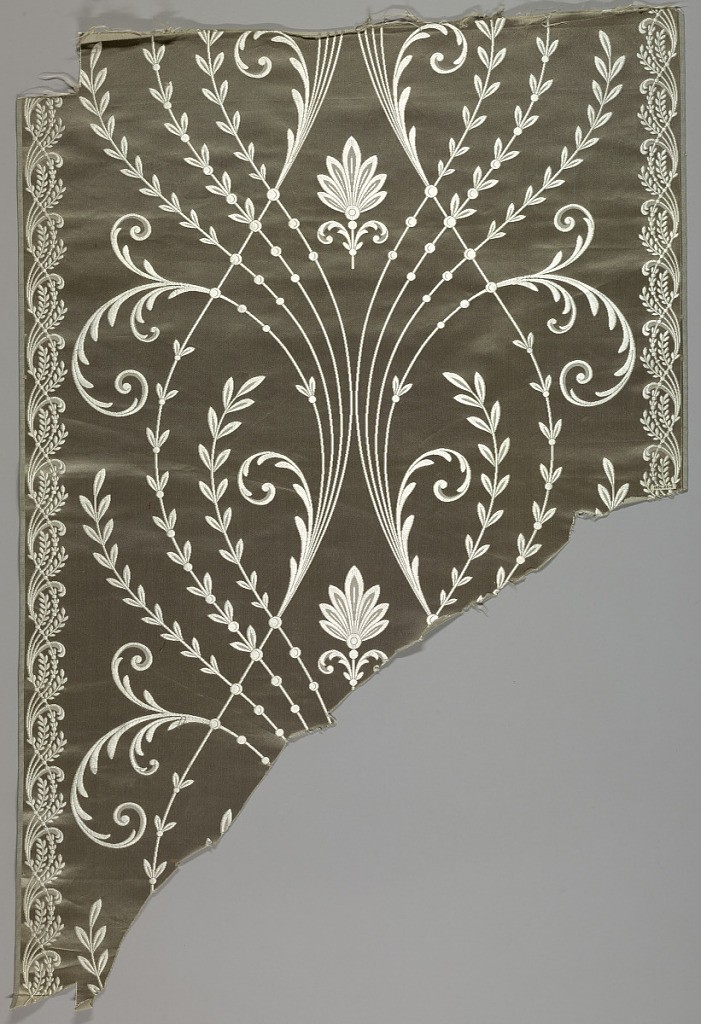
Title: Fragment
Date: late 19th century
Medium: silk Technique: compound satin weave
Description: Large scale design of slender stems in white on gray.